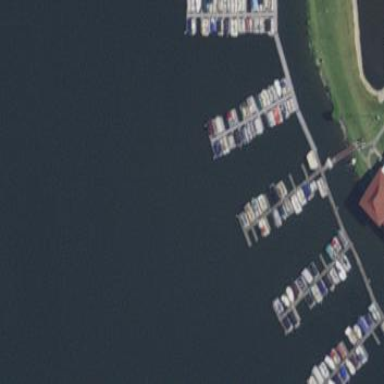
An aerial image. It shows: Marina on leisure land.